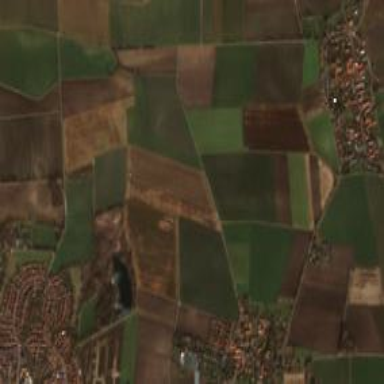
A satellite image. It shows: Picturesque farmland scene.